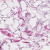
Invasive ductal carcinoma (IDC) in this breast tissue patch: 0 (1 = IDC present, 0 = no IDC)